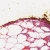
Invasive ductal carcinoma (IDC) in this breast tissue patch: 0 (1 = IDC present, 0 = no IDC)